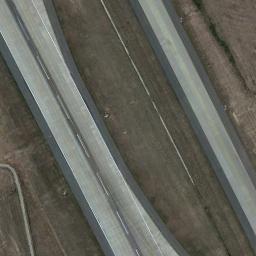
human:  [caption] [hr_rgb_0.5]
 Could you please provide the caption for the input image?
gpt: The runway is next to another road and some center line markings are on the runway .

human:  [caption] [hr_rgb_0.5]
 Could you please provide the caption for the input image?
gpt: The runway is surrounded by grass .

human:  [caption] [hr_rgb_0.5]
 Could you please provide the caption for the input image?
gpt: The runway is on the bare land .

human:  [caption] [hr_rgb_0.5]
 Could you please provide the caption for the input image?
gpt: Two parallel runways are next to the bare brown ground, With short white lines on the runways .

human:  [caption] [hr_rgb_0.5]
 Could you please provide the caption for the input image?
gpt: There are brown bare land beside the runway .